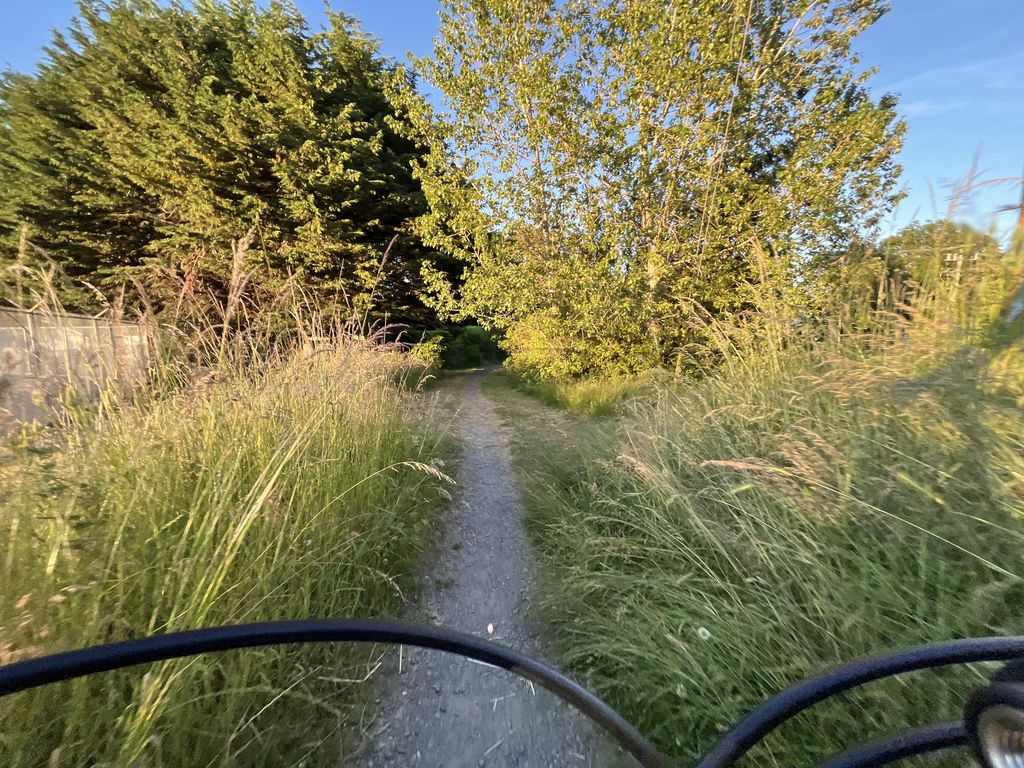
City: victoria